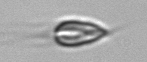
Label: Chrysochromulina